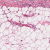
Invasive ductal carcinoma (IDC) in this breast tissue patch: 1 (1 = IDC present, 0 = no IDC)